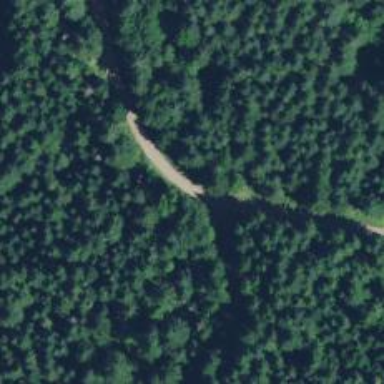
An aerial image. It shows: Track road specifically designed for nordic activities. The track is groomed for both classic and skating styles.